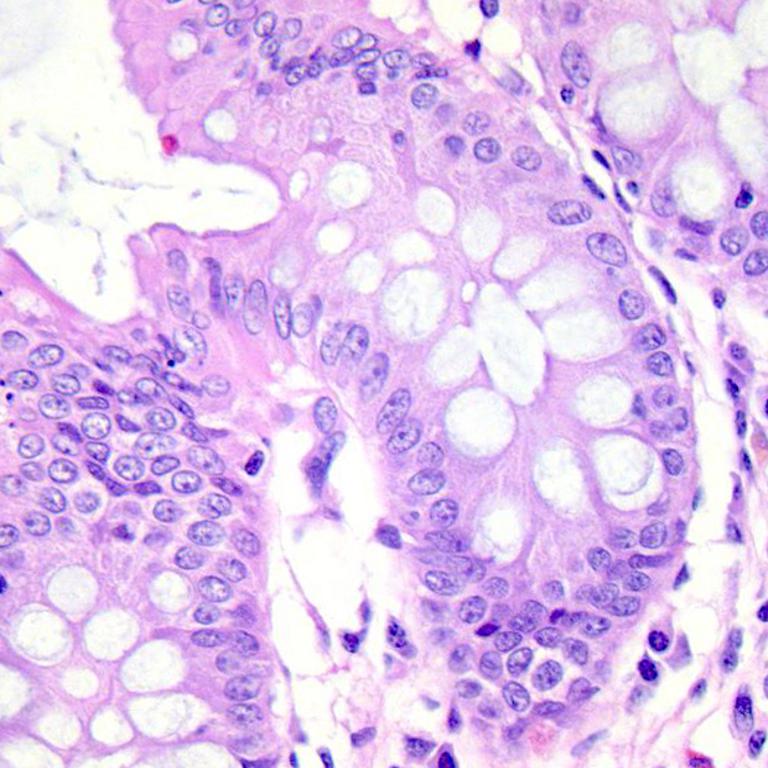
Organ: colon
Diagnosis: benign